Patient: sex M, age 60
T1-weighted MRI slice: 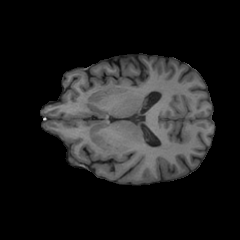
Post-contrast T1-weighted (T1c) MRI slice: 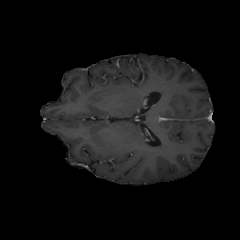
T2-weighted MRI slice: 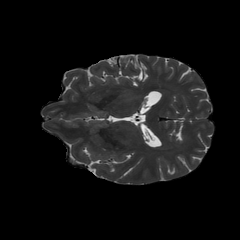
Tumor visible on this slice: no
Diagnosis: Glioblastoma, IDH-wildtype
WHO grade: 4